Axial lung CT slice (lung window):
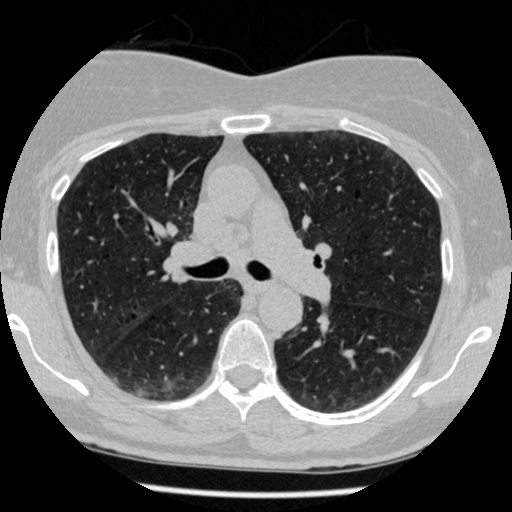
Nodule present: no